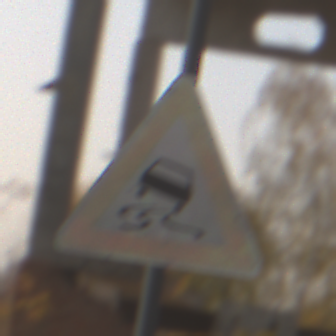
Verkehrszeichen: SchleuderOderRutschgefahr
Umgebung: Roofed, Suburban
Tageszeit: SunriseSunset
Wetter: Clear
Licht: Natural
Jahreszeit: NotSpecified
Kontrast: MediumContrast